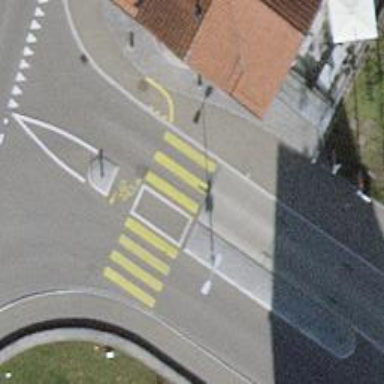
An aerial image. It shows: Uncontrolled zebra crossing with central island.